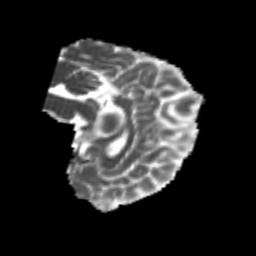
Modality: MD
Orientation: sagittal
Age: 24
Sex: female
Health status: healthy
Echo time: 0.074 s